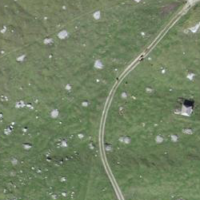
EUNIS habitat code: 23
Species observed at this site:
Plantago media